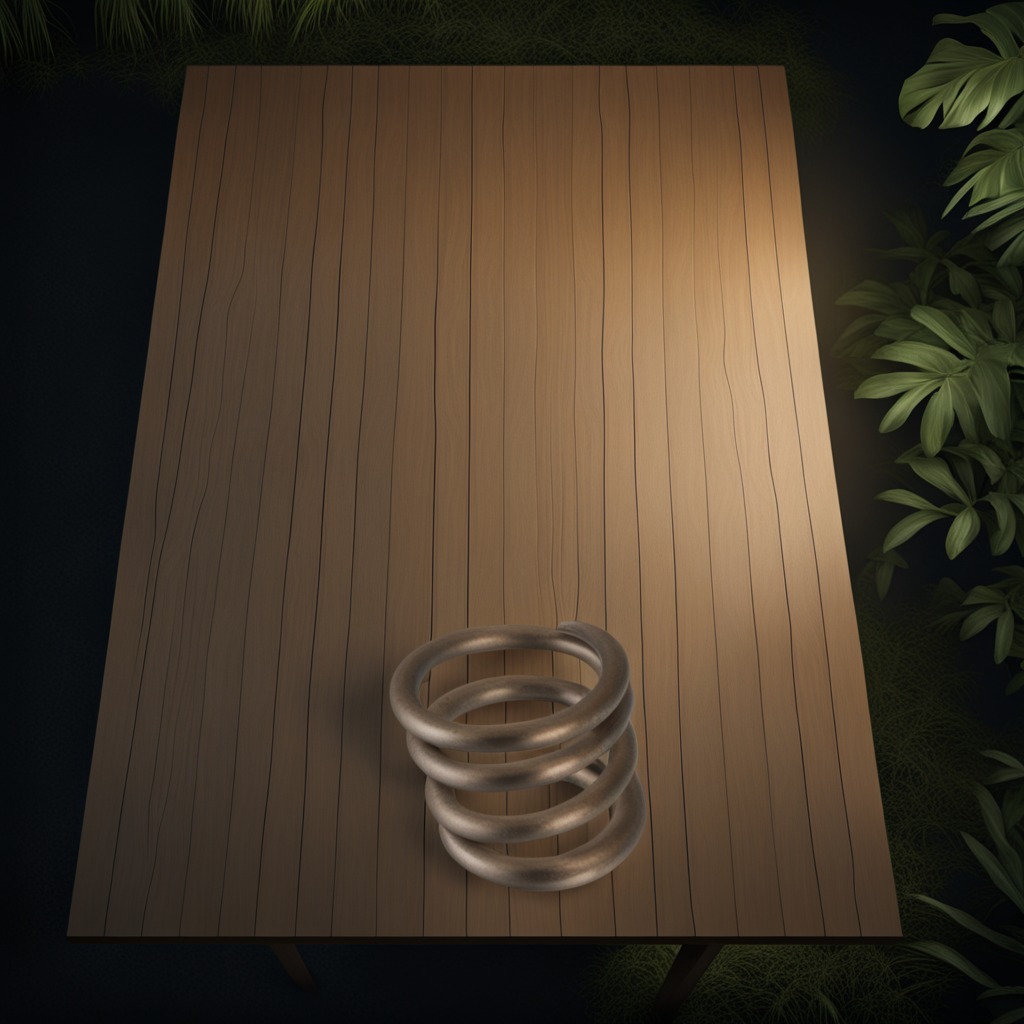
A coiled metal spring is lying on the wooden table inside a jungle field workshop tent at night.